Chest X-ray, AP view. Patient: 58 years old, sex M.
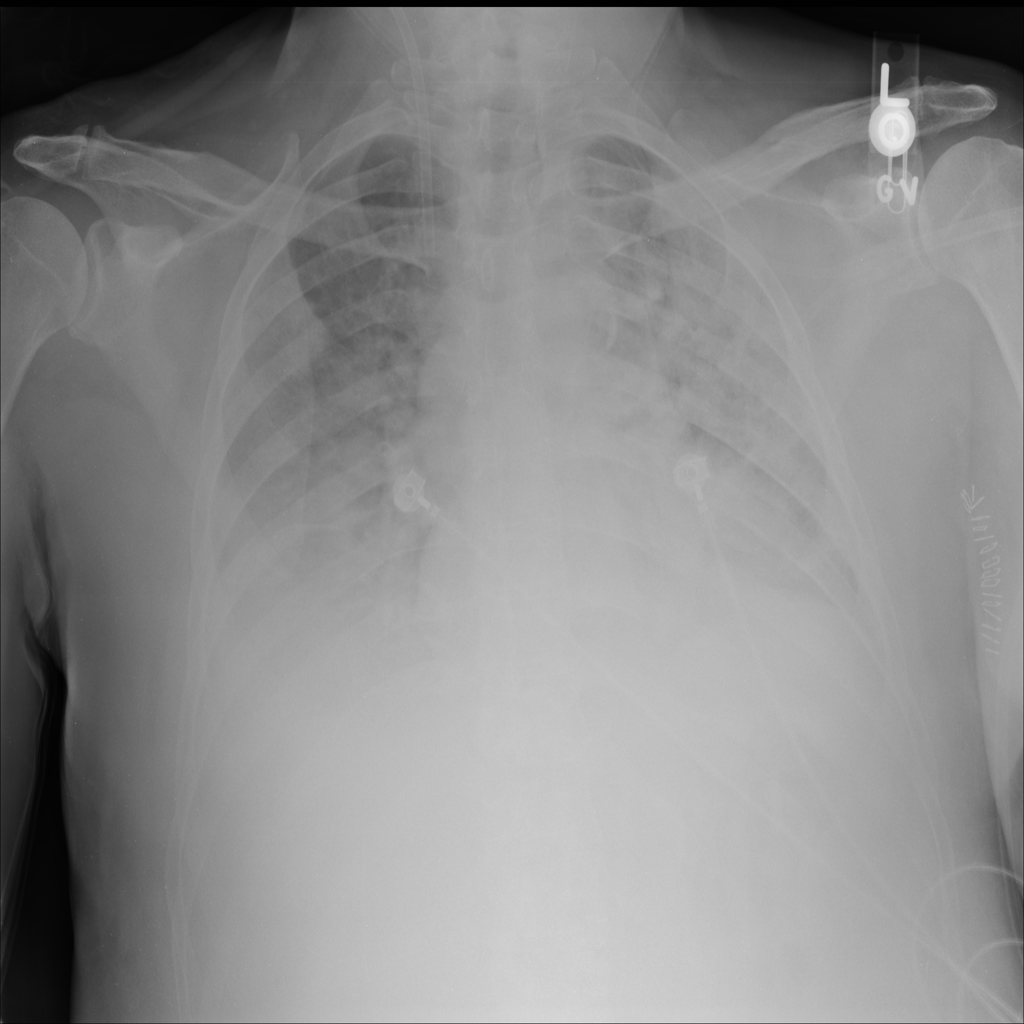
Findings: No Finding